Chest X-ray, PA view. Patient: 26 years old, sex F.
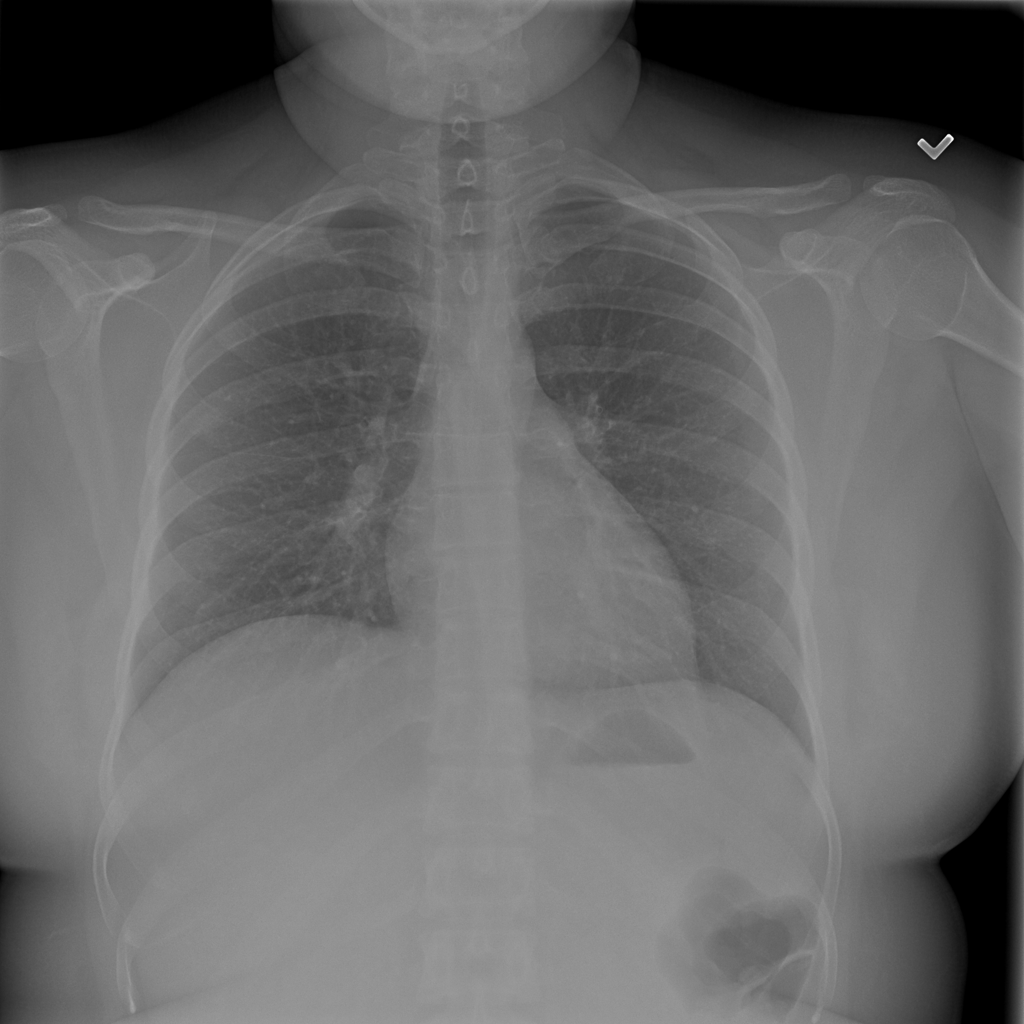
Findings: Infiltration